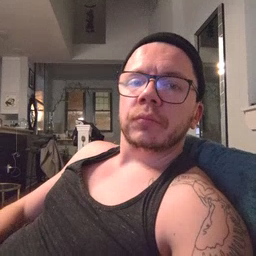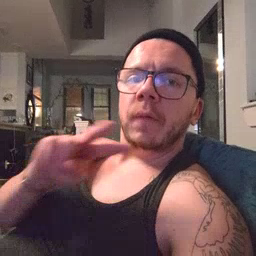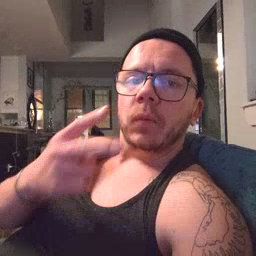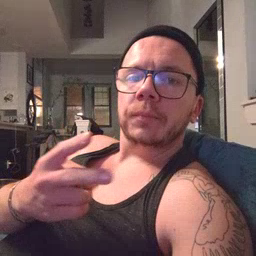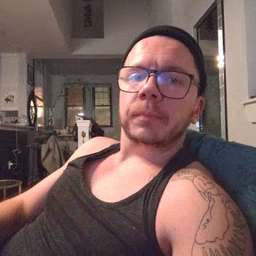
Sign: fall